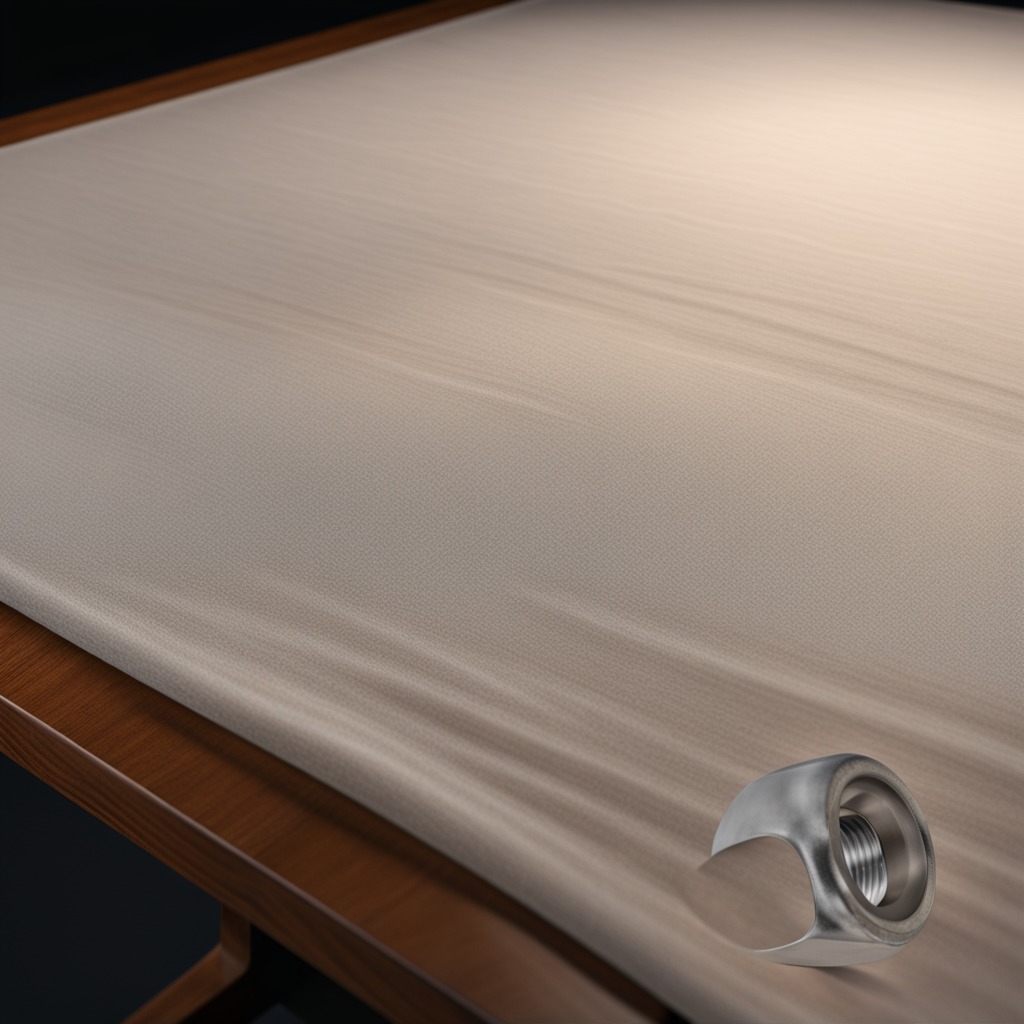
A metal nut is lying on a wooden table inside a workshop at night.